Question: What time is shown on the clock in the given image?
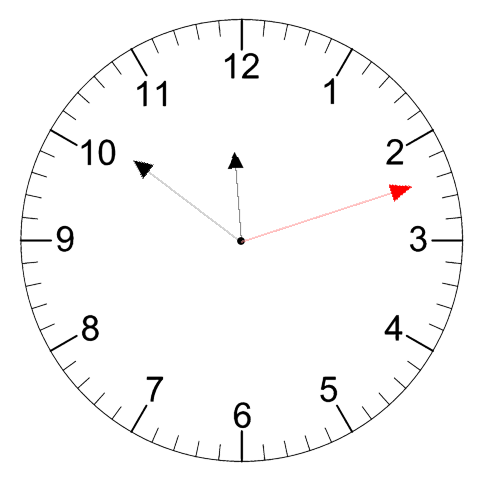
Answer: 11:51:12